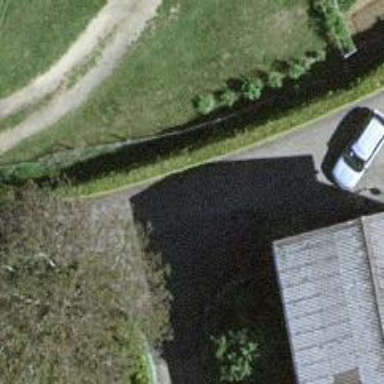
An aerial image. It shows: Smoothly paved residential road.